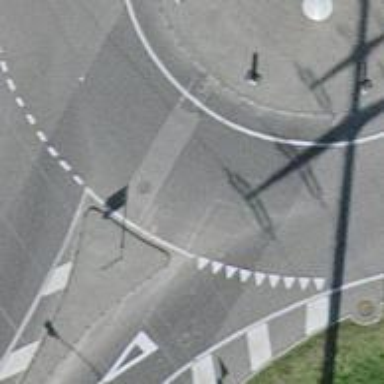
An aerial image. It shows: Roundabout on primary highway.